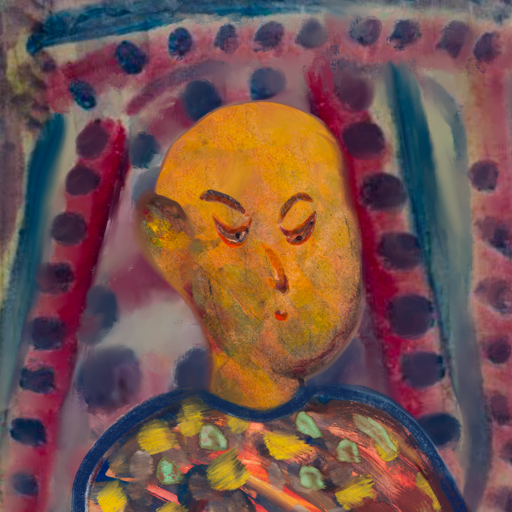
Background: HillGirl, Head And Neck Side: Gypsy_Mother, Face Side: Hypocrite, Bust: Mother_And_Son_Mother, Hair Side: Blank, Head Accessory: Blank, Second Necklace: Blank, Necklace: Blank, Baby: Blank